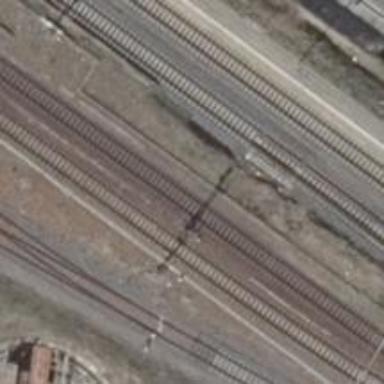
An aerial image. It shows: Railway signal.